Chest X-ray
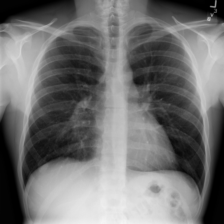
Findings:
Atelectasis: negative
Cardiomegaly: negative
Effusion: negative
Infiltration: positive
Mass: negative
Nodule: negative
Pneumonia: negative
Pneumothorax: negative
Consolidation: negative
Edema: negative
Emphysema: negative
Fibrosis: negative
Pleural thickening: negative
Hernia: negative